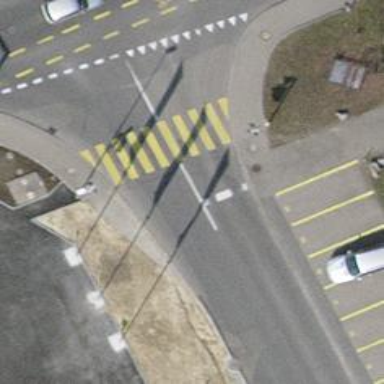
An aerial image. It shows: Road with traffic signals.